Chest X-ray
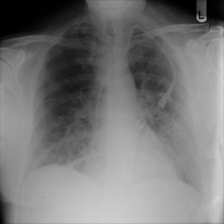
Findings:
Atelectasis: negative
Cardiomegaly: negative
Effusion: negative
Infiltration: negative
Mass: negative
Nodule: positive
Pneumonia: negative
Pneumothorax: negative
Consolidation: negative
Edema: negative
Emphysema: negative
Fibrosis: negative
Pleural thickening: negative
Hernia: negative